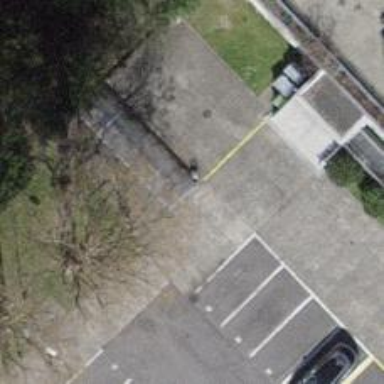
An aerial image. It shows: Bicycle parking facility.